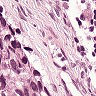
Metastatic tissue present: yes